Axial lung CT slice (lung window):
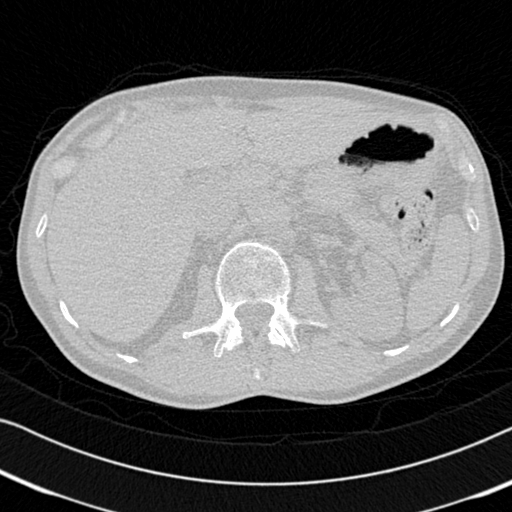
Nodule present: no